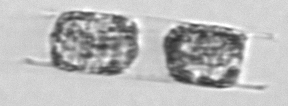
Label: Hemiaulus